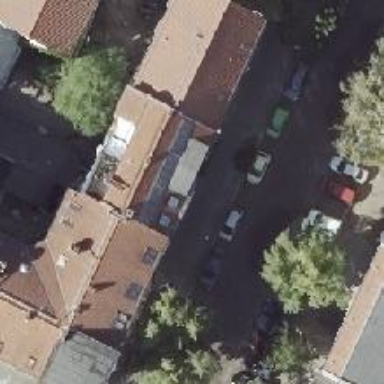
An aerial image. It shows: Building with apartments featuring unique double saltbox roof shape.